RGB frame:
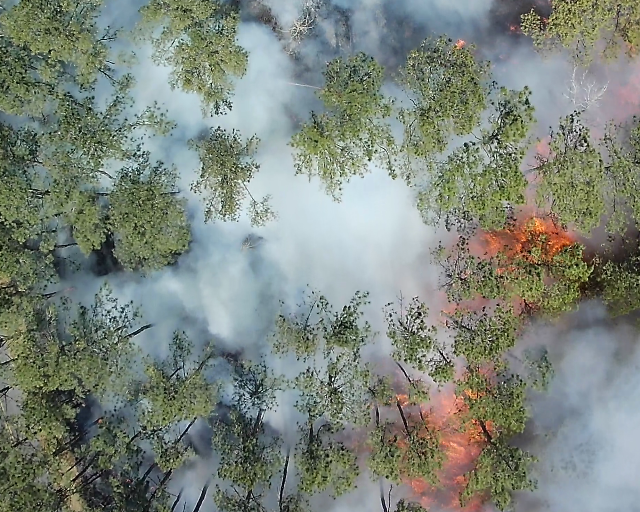
Thermal frame:
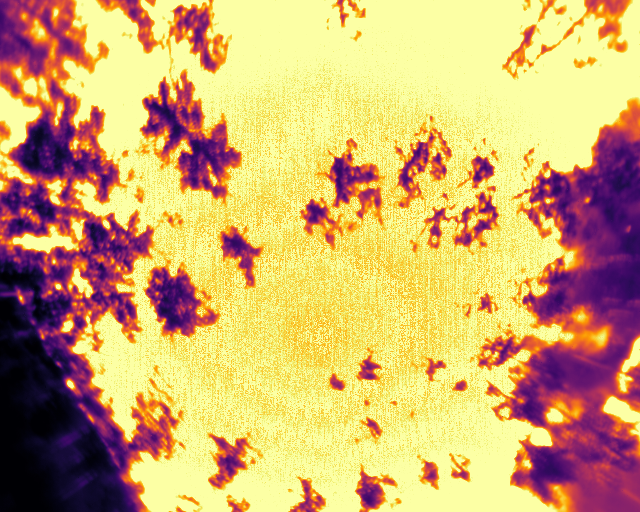
Captured: 2026-02-27 02:35:42
Pixels at or above 80 °C: 306755 (fraction of frame: 0.9361)